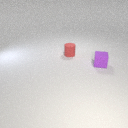
small red rubber cylinder behind small purple rubber cube